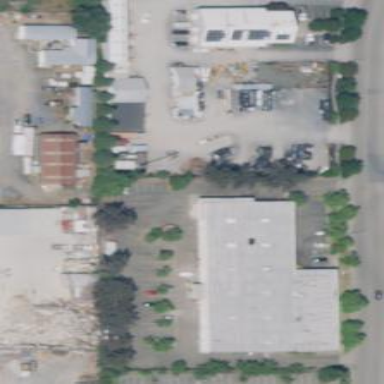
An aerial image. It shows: Industrial building.